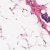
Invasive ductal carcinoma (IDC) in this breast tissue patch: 0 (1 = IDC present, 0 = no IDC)